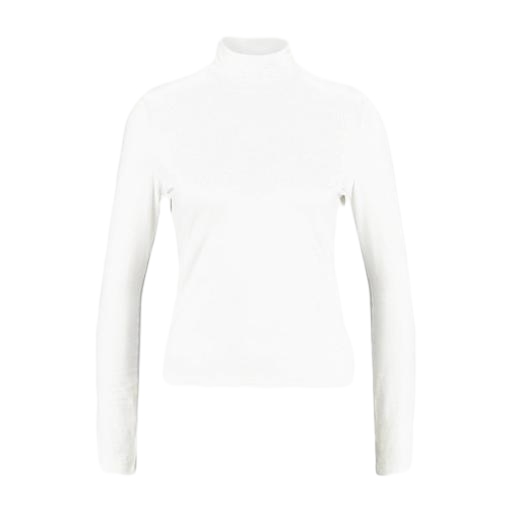
white plus size mock-neck top only macy, white polo-neck top, white high-neck top, white background